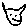
Label: cat